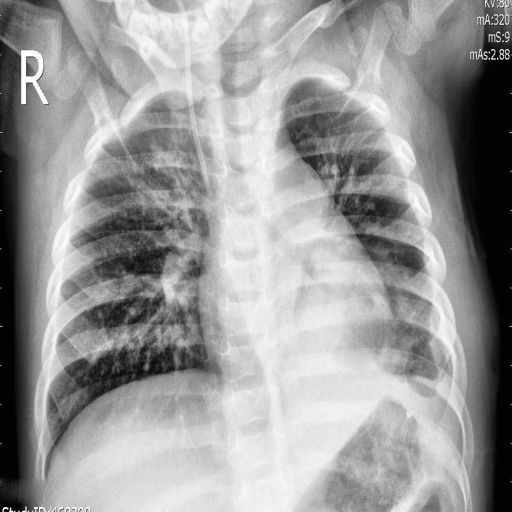
Finding: PNEUMONIA